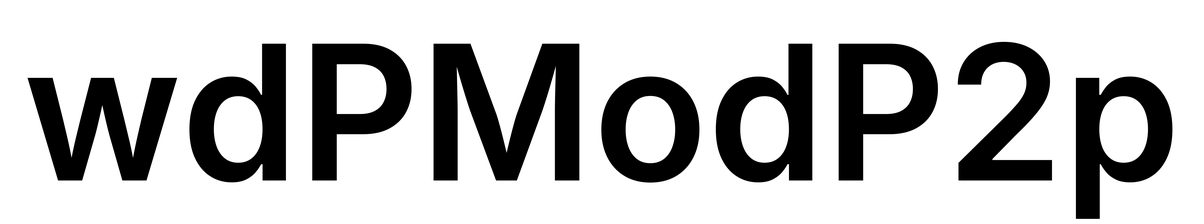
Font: Inter_SemiBold